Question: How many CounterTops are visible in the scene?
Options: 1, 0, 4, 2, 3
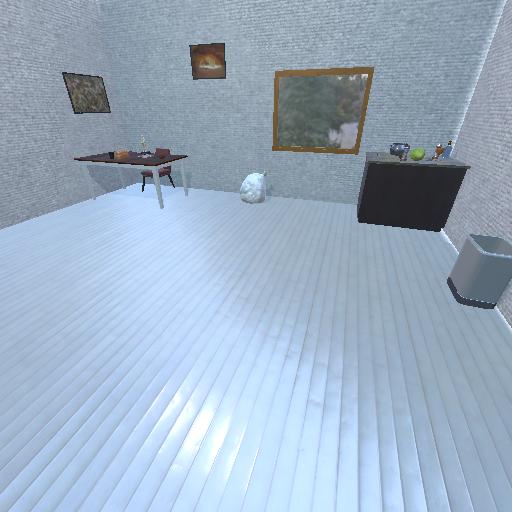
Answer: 1